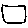
Label: square